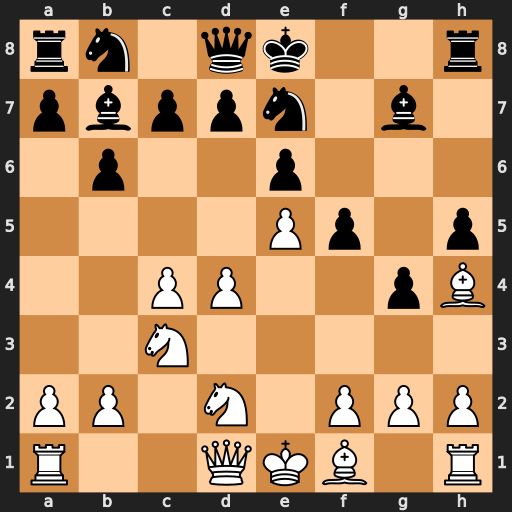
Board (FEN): rn1qk2r/pbppn1b1/1p2p3/4Pp1p/2PP2pB/2N5/PP1N1PPP/R2QKB1R
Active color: w
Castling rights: KQkq
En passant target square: f6
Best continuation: exf6 Bxf6 Bxf6